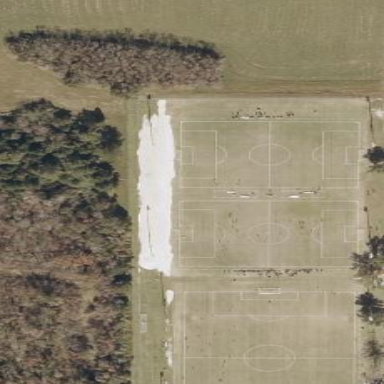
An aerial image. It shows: Soccer pitch for leisure land activities.